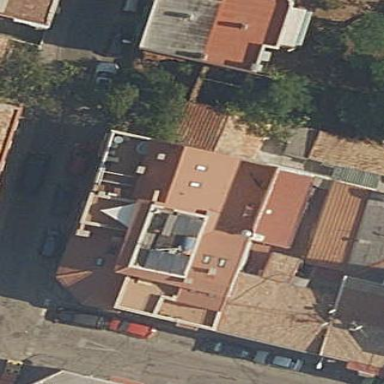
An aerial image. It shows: View of apartment building.